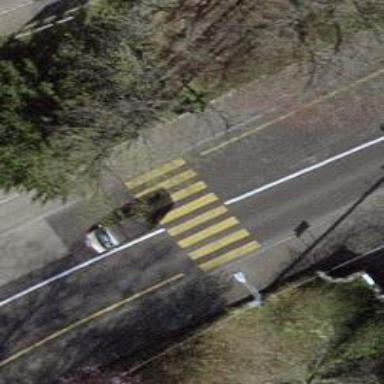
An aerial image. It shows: Marked crossing on the road.